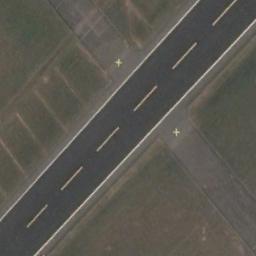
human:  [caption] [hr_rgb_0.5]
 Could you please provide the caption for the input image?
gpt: There is a green lawn next to the runway and a yellow dash on the runway .

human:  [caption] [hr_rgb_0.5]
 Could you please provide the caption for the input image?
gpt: The runway goes through the lawn and some center line markings are on the runway .

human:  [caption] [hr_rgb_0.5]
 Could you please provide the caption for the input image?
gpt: The runway is on the grass .

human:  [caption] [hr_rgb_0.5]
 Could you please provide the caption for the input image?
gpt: The grass is around the runway .

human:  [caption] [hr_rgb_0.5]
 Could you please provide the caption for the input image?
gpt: There are green meadows beside the runway .